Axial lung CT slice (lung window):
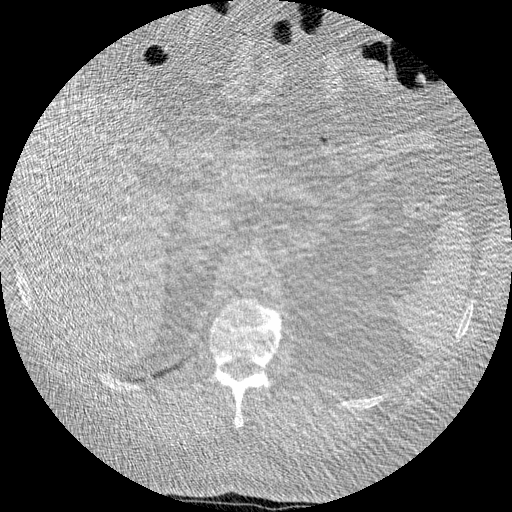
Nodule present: no